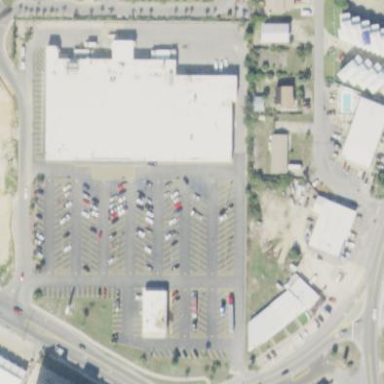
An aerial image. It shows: Commercial area.